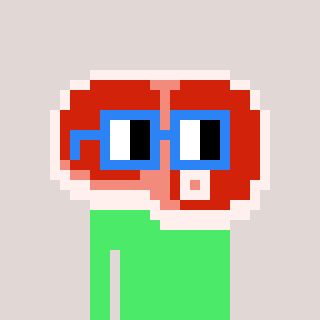
a pixel art character with square blue glasses, a steak-shaped head and a teal-colored body on a warm background